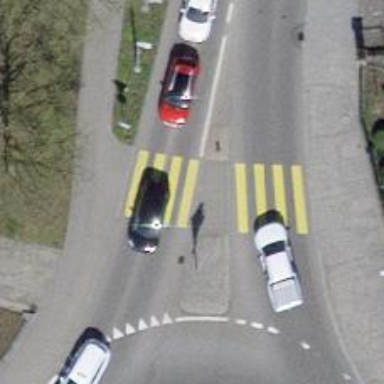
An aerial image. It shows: Uncontrolled zebra crossing on the road.